Question: I have reached a dead-end with my university project and I can't find a way to solve. The problem is:
- The obstacles are the red polygons and around them the cyan lines
represent the Minkowski sum.- The black dots represent the voronoi diagram.-
So first I though I should find the closer points to the start point (robot) and the end point of the voronoi diagram points. And those points are shown in the image (cyan dots).
Then I was thinking with some king of algorithm like the A* to search for the path for the cyan dots found above along the voronoi points, that way I will find the safest path sort of.
The problem is that I don't have a way of knowing which are the neighbors of each point in the voronoi diagram. Because as you can see in the some parts of the diagram there are big gaps.

So what do you suggest?
Thank you for your time.
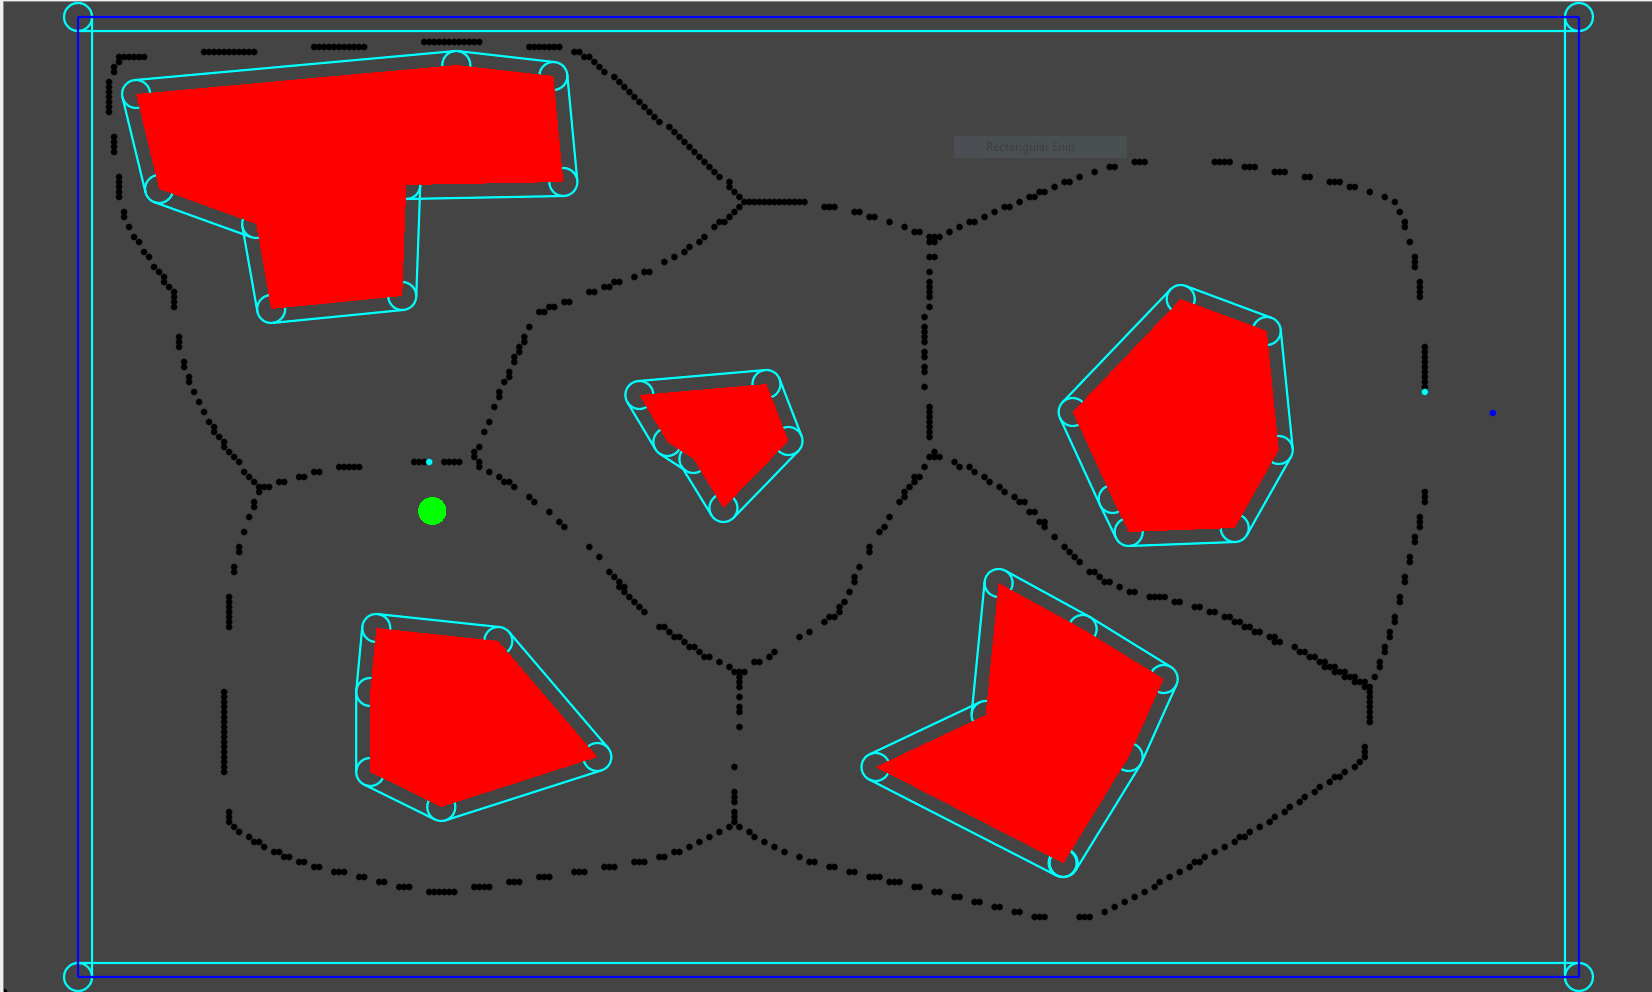
Answer: 1. Create a black and white image that represents your map. It should start as all black.
2. Render your obstacles as white.
3. Dilate the image using a circular filter the size of your circular robot.
4. Find the shortest path from A to B that only traverses black pixels.
<URL>